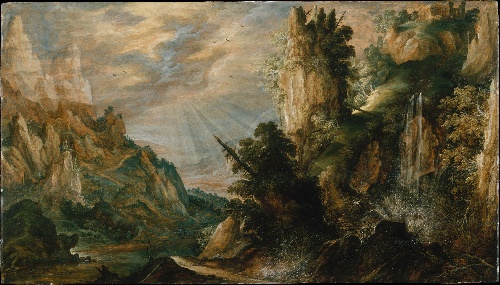
Title: A Mountainous Landscape with a Waterfall
Artist: Kerstiaen de Keuninck
Artist bio: Flemish, Kortrijk ca. 1560–1632/33 Antwerp
Date: ca. 1600
Object type: Painting
Classification: Paintings
Medium: Oil on wood
Dimensions: 27 1/4 x 48 in. (69.2 x 121.9 cm)
Department: European Paintings
Credit line: Purchase, Anonymous Gift, L. H. P. Klotz and George T. Delacorte Jr. Gifts; Rogers, Marquand, Charles B. Curtis, and The Alfred N. Punnett Endowment Funds; and Gift of Eugen Boross and Bequest of Collis P. Huntington, by exchange, 1983
Accession year: 1983
Repository: Metropolitan Museum of Art, New York, NY
Tags: Waterfalls|Mountains|Landscapes